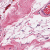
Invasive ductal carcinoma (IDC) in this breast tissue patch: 0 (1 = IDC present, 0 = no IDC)